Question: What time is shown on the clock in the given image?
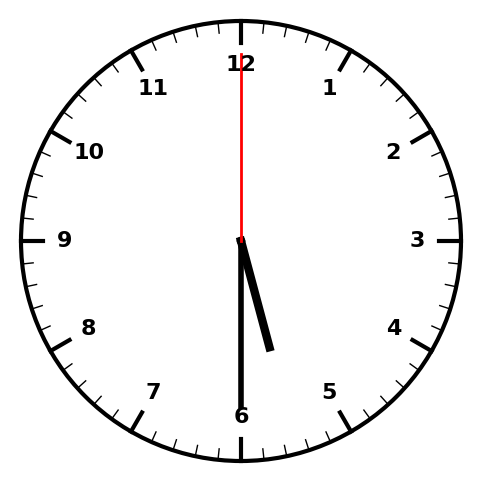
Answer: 05:30:00